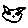
Label: cat